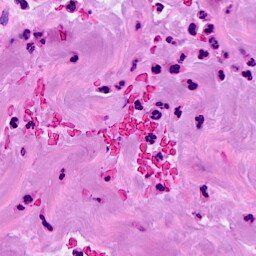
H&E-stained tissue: Breast